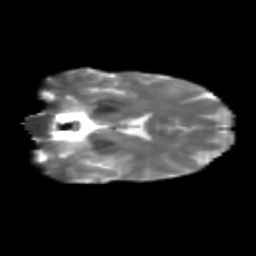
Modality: T2w
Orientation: coronal
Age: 46
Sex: female
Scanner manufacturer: siemens
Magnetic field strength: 3 T
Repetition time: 1.8 s
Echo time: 0.07 s